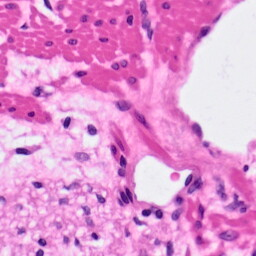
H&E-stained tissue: Pancreatic